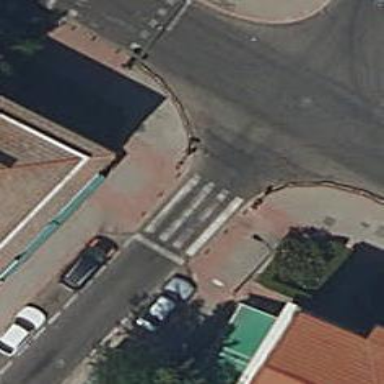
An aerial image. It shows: Uncontrolled footway crossing with markings.